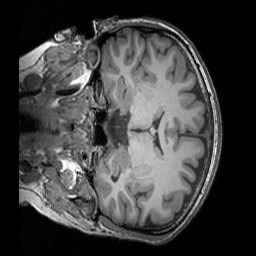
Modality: T1w
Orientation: coronal
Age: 28
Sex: female
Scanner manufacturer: siemens
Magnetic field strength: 3 T
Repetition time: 1.5 s
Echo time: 0.00291 s